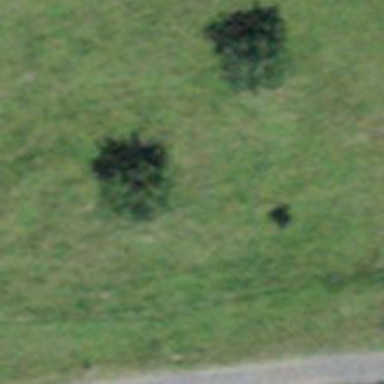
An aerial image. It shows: Beautiful tree in nature.